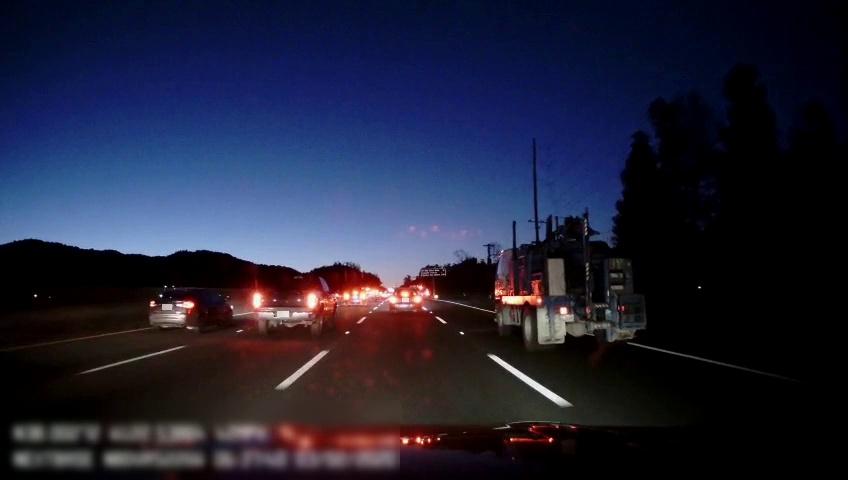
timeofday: Night
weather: Other
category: Drivable Space
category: Vehicles | Other LV
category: Vehicles | Truck
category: Vehicles | Car
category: Vehicles | Car
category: Vehicles | Car
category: Lanes | Alternate Lane
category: Lanes | Current Lane
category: Lanes | Current Lane
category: Lanes | Alternate Lane
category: Lanes | Alternate Lane
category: Traffic | Signs